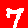
Digit: 7